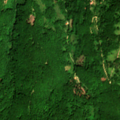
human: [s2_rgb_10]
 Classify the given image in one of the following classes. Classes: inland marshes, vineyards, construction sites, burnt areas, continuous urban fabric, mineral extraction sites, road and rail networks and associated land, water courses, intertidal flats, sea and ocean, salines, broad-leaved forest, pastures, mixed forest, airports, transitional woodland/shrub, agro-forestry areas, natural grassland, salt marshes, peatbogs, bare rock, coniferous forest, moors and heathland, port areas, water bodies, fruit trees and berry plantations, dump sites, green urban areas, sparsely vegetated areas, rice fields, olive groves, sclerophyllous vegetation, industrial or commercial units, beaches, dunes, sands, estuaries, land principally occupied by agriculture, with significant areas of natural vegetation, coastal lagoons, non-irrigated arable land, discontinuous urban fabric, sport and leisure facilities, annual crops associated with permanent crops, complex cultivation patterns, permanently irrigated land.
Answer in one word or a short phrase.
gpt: broad-leaved forest, natural grassland